Field crop: maize
Growth stage: 2
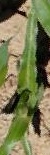
Species: maize